Question: I have two variables (V1, V2) which I need to plot against each other in a simple scatter plot. Some rows are missing either V1 or V2 so will not be included on a plot, but the remaining information in these rows is still of interest.
So I tried substituting the NAs with a value outside of the data range and adding an 'NA' label on the axes but the requirement of 'breaks' and 'labels' to be the same length causes additional grid lines.
Is it possible to have an axis label without a break? Any advice gratefully received!
Apologies that I can't post an image to illustrate my issue as I'm new to stackoverflow. Hopefully the code and link below will be enough.
'''
# Simulated example data
library(ggplot2)
set.seed(112)
DF<-data.frame(V1=rnorm(20,10,4))
DF$V2<-DF$V1+rnorm(20,0,1)
DF[sample(1:dim(DF)[1],2),]$V1<-NA
DF[sample(1:dim(DF)[1],2),]$V2<-NA
# plot with NA rows removed
ggplot(DF,aes(x=V1,y=V2))+geom_point()+theme_bw()
# substitute NAs with value outside data range
DF$WasNA<-apply(DF,1,function(x)any(is.na(x)))
DF[is.na(DF$V1),]$V1<- -1
DF[is.na(DF$V2),]$V2<- -1
(p<-ggplot(DF,aes(x=V1,y=V2,colour=WasNA))+
geom_point()+
scale_colour_manual(values=c("black","grey70"))+
theme_bw())
p+
scale_x_continuous(breaks=c(-1,ggplot_build(p)$layout$panel_params[[1]]$x.major_source),labels=c("NA",ggplot_build(p)$layout$panel_params[[1]]$x.labels))+
scale_y_continuous(breaks=c(-1,ggplot_build(p)$layout$panel_params[[1]]$y.major_source),labels=c("NA",ggplot_build(p)$layout$panel_params[[1]]$y.labels))
'''

(As an additional point of interest, I'm not certain why the extra break I add in is mirrored at the upper end of the scales too?)
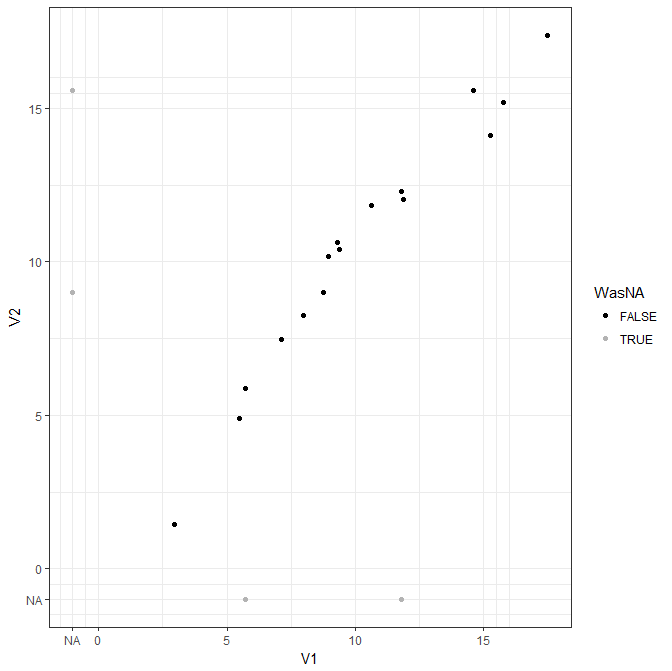
Answer: If you're using a plot design with a background grid, then I think there needs to be a grid line at the 'NA' position. Otherwise the plot would look weird.
So my recommendation would be to get rid of the minor grid lines. That removes the problem of the weird additional lines that shouldn't be there.
'''
p + scale_x_continuous(breaks=c(-1, ggplot_build(p)$layout$panel_params[[1]]$x.major_source),
labels=c("NA", ggplot_build(p)$layout$panel_params[[1]]$x.labels)) +
scale_y_continuous(breaks=c(-1, ggplot_build(p)$layout$panel_params[[1]]$y.major_source),
labels=c("NA", ggplot_build(p)$layout$panel_params[[1]]$y.labels)) +
theme(panel.grid.minor = element_blank())
'''
<URL>
If you want more grid lines, you could always define additional breaks (say at positions 2.5, 7.5, 12.5) and give them an empty label. This will simulate minor grid lines but at exactly the locations you want.